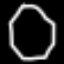
Label: octagon